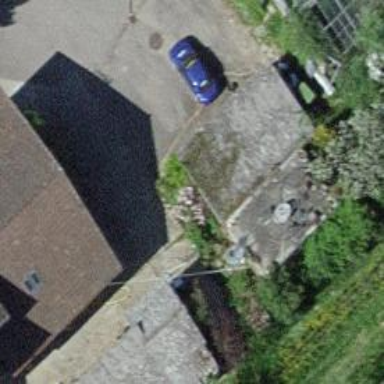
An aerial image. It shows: Garage building.